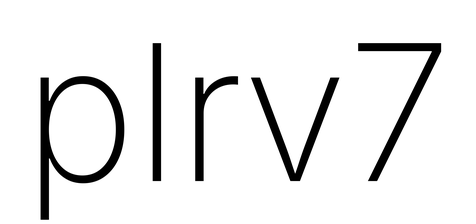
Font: Inter_ExtraLight